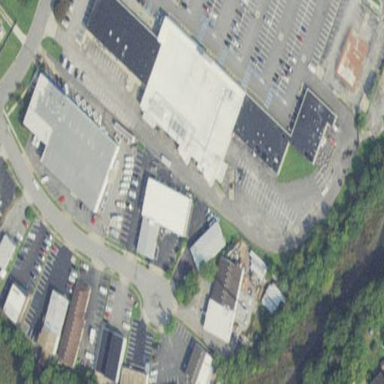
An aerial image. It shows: Retail building housing supermarket.